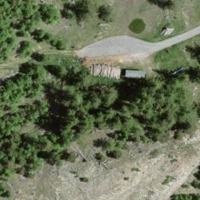
EUNIS habitat code: 32
Species observed at this site:
Lactuca perennis